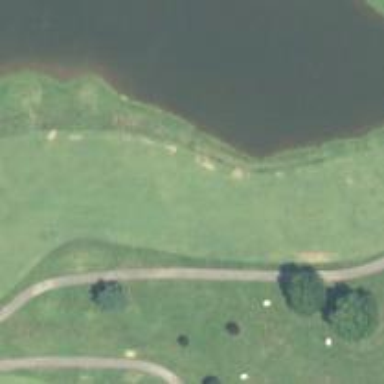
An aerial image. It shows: View of golf hole.